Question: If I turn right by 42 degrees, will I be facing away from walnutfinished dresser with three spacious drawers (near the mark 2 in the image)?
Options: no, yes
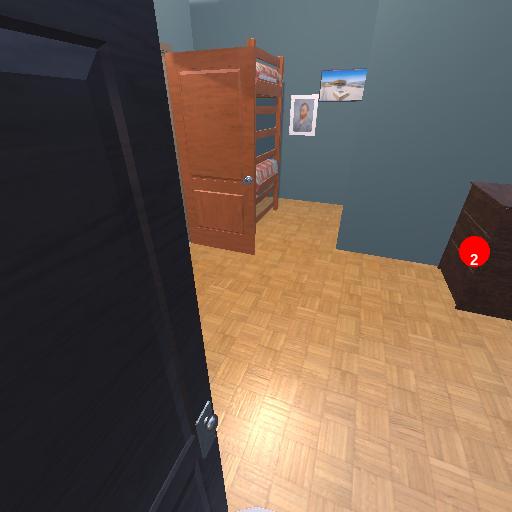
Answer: no